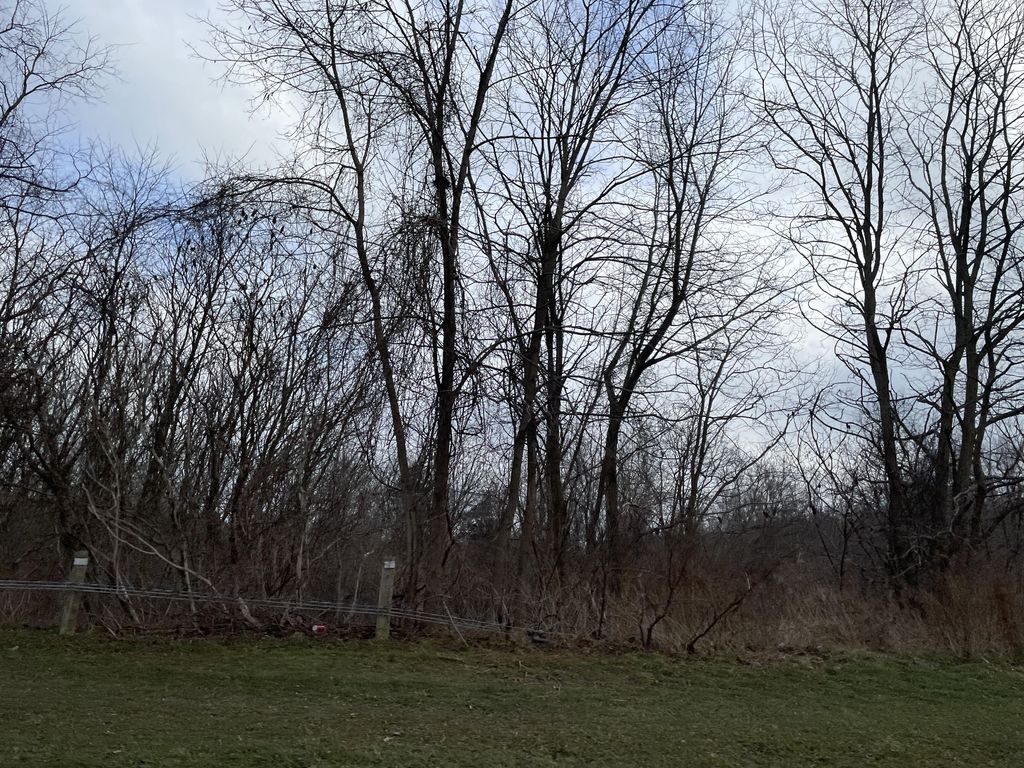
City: kitchener-waterloo